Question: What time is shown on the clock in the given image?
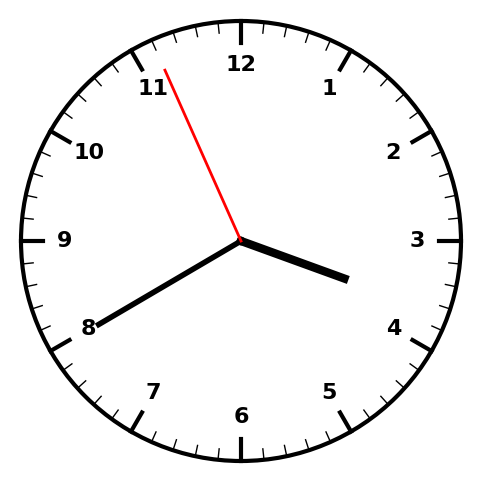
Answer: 03:39:56